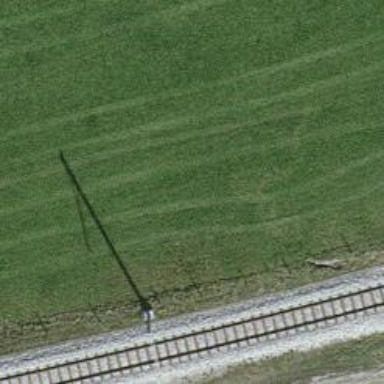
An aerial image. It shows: Track road.